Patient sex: F
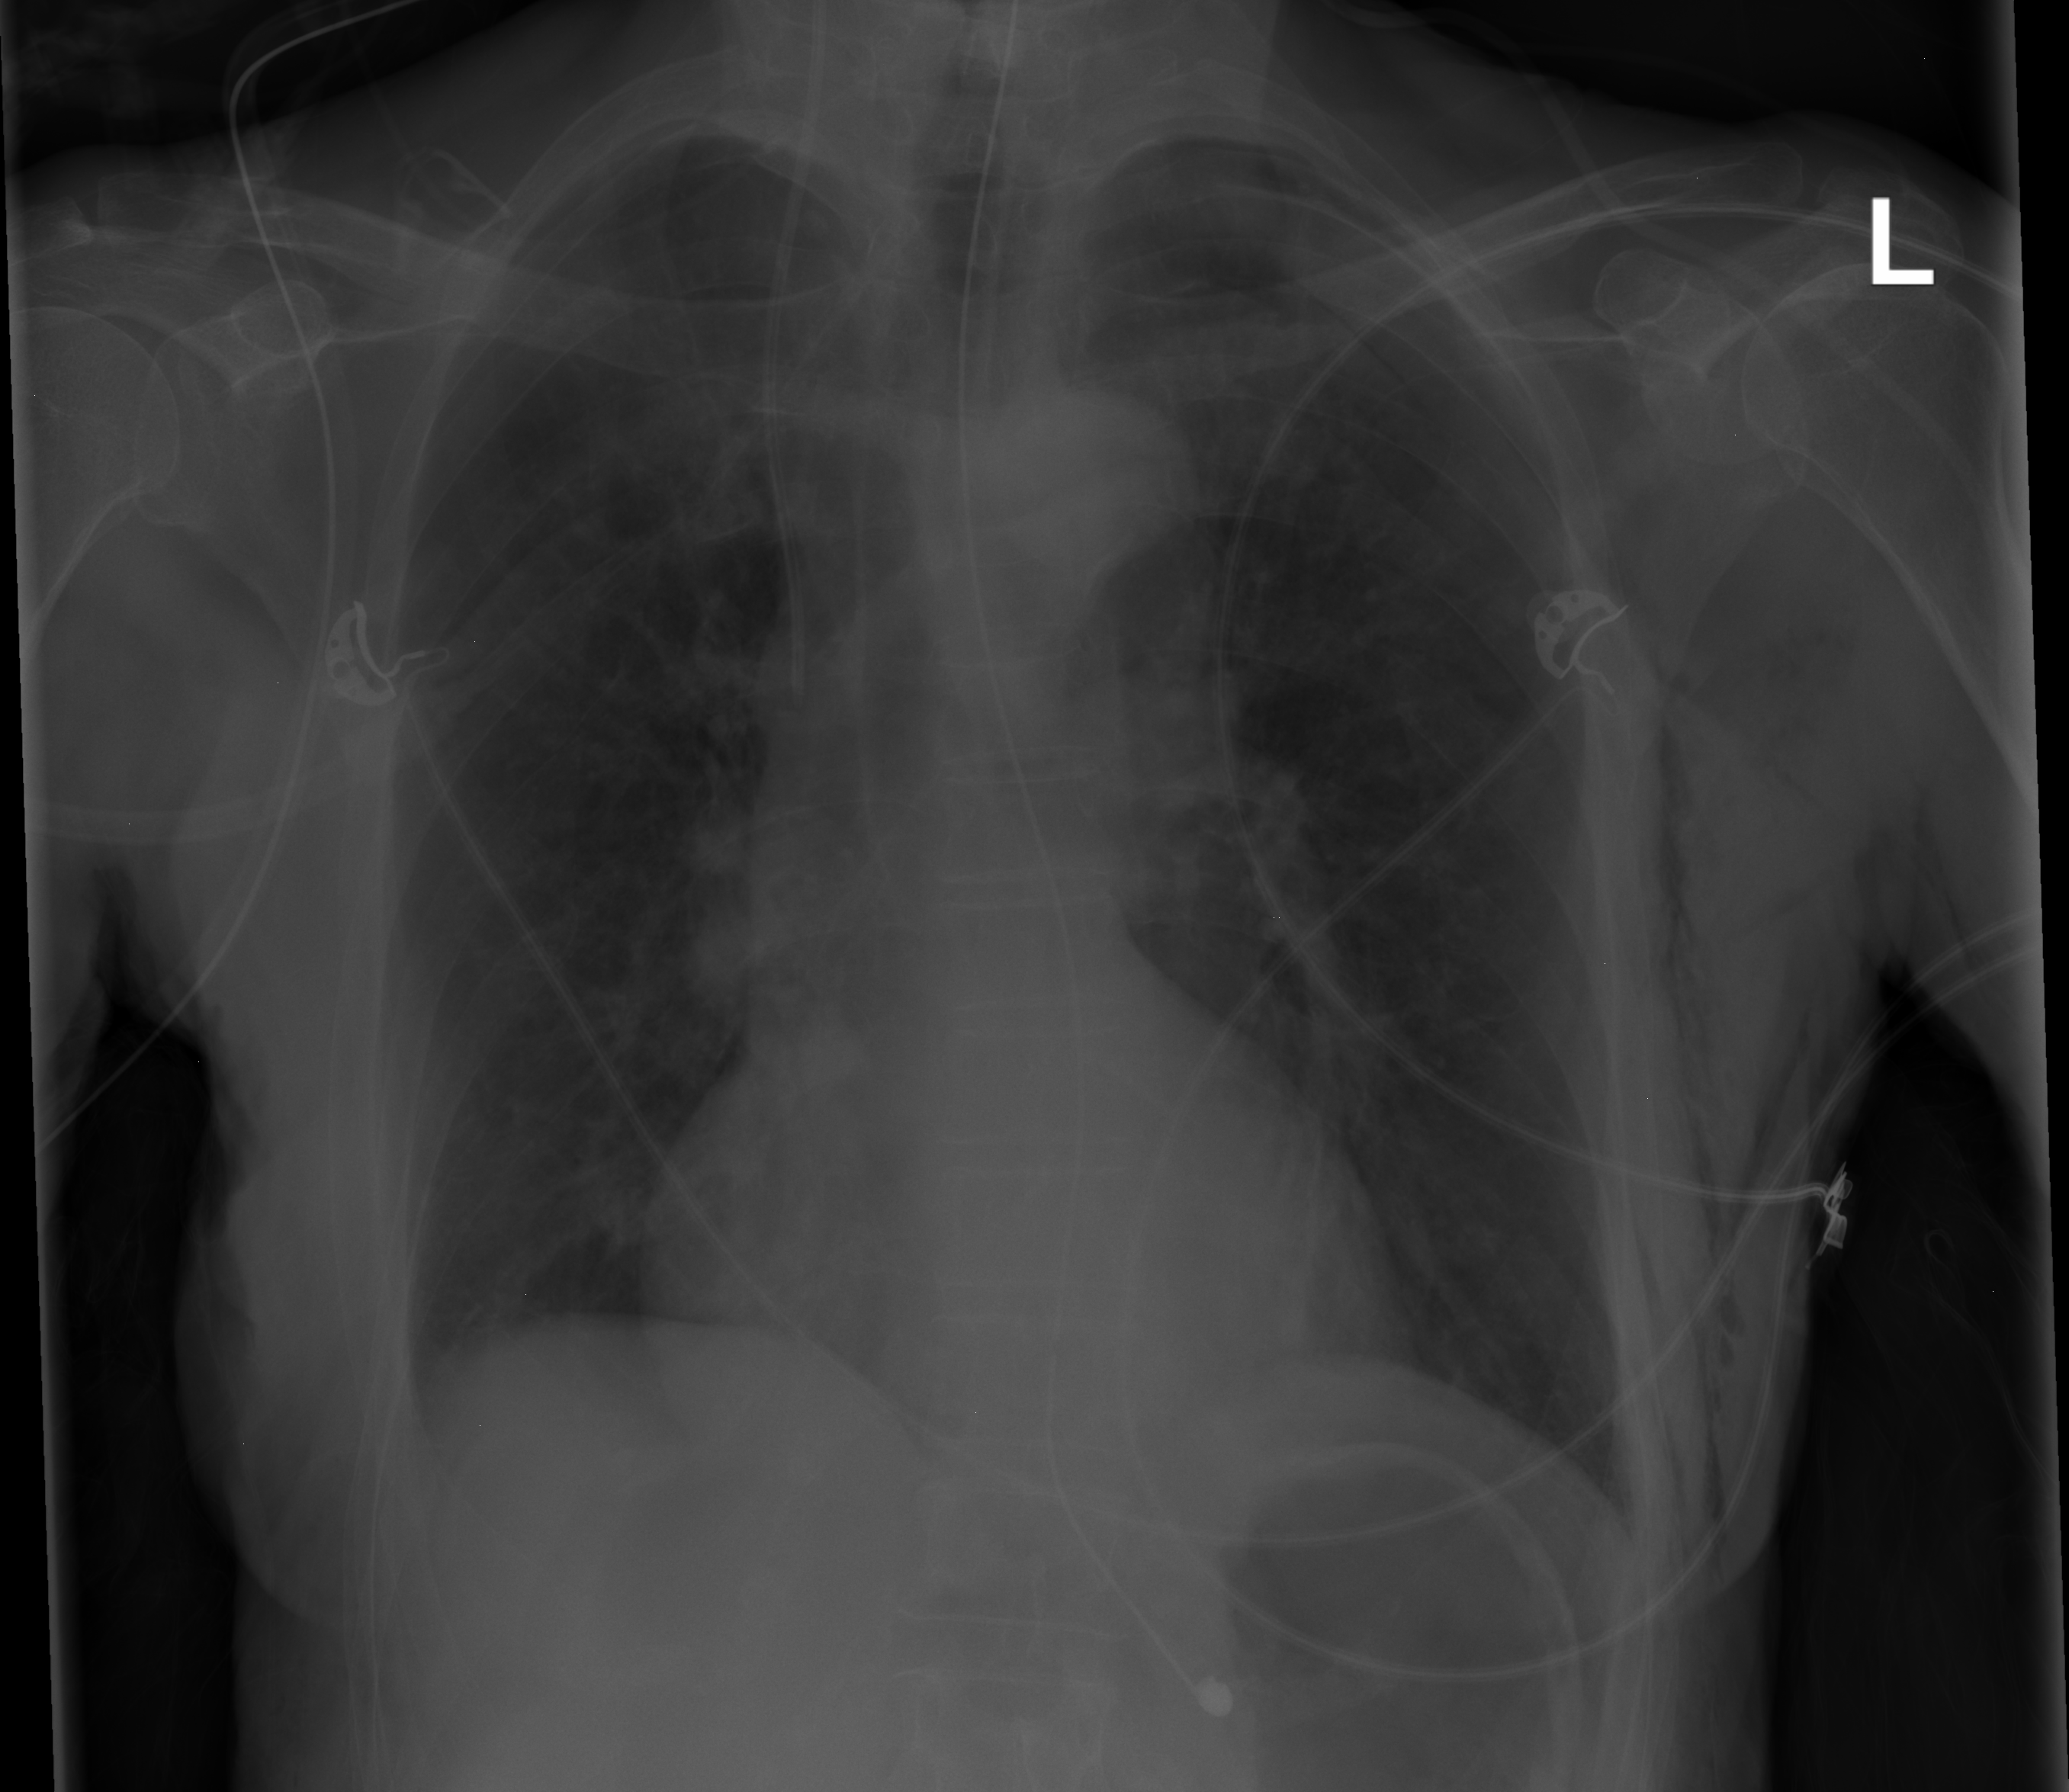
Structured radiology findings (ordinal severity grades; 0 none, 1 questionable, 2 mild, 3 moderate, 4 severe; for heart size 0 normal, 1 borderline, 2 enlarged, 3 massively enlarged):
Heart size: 2
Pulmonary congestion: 2
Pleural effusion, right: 0
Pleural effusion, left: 0
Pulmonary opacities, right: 1
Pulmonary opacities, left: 1
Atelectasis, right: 0
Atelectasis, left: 0